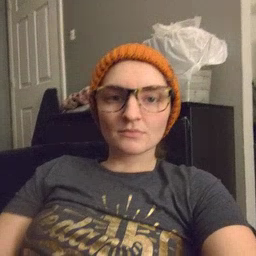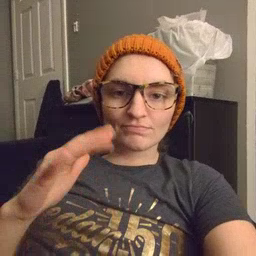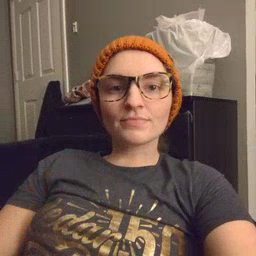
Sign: finger